九年级 · 度量几何学
如图, 在 $\triangle A B C$ 中, 点 $D$ 在边 $A B$ 上, 过点 $D$ 作 $D E / / B C$, 交 $A C$ 于点 $E$. 若 $A D=2, B D=3$, 则 $\frac{A E}{A C}$ 的值是 ( )

  （第 4 题）

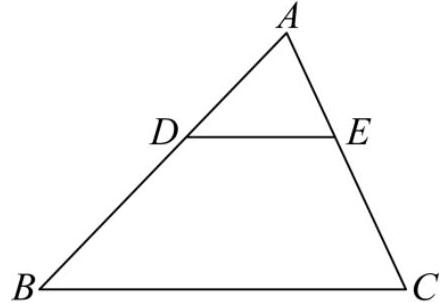
A. 0.5
  B. 0.4
  C. 0.6
  D. 0.8

答案: B
解析: 利用平行线分线段成比例定理的推论得出 $\frac{A E}{A C}=\frac{A D}{A B}$, 即可求解.

【详解】解: $\because \triangle A B C$ 中, $D E / / B C$,

$\therefore \frac{A E}{A C}=\frac{A D}{A B}$,

$\because A D=2, B D=3$

$\therefore \frac{A E}{A C}=\frac{A D}{A D+B D}=\frac{2}{2+3}=\frac{2}{5}$,

故选: B.

【点睛】本题考查平行线分线段成比例定理的推论, 解题关键是牢记“平行于三角形一边的直线截其它两边（或两边的延长线）所得对应线段成比例".